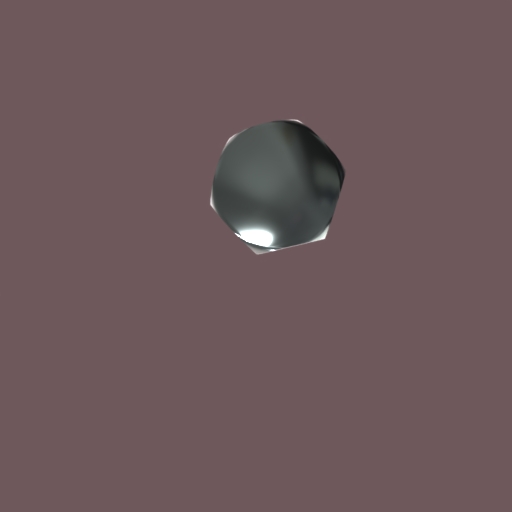
Label: bolt